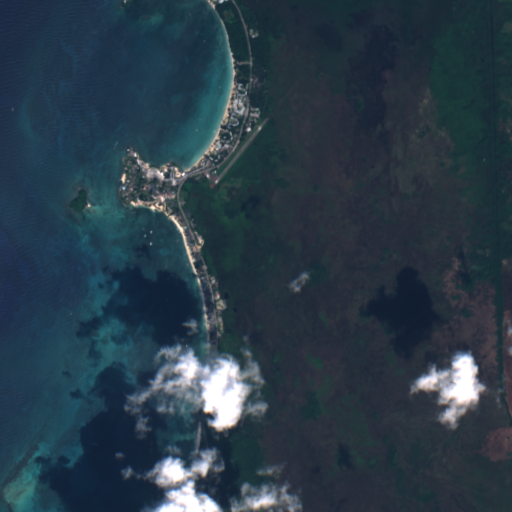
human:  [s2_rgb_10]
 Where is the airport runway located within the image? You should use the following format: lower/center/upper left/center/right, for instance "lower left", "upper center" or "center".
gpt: The airport runway is located in the upper center of the image.
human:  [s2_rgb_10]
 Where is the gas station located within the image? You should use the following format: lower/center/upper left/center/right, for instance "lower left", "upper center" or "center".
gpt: The gas station is located in the center of the image.
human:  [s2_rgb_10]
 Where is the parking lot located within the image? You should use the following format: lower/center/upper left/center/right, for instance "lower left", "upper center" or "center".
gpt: The parking lot is located in the center of the image.
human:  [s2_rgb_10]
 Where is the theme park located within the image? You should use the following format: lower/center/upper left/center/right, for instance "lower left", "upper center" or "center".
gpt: The theme park is located in the center of the image.
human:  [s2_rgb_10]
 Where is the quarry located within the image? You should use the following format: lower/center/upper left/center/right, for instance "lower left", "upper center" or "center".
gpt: There is no quarry in the image.